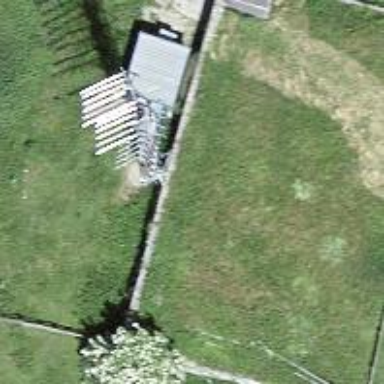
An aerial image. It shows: Communication tower.